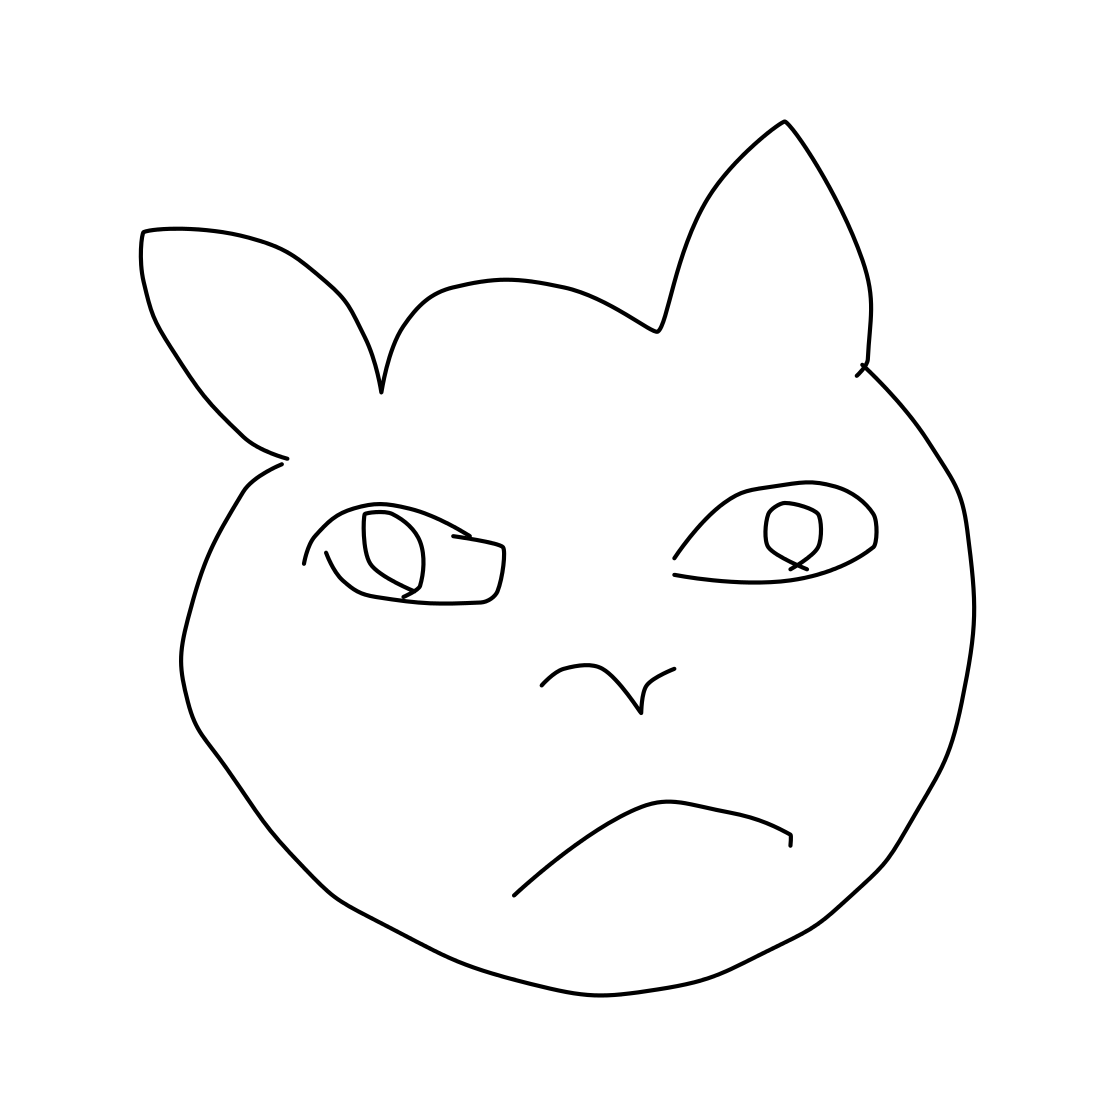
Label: cat